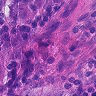
Metastatic tissue present: yes